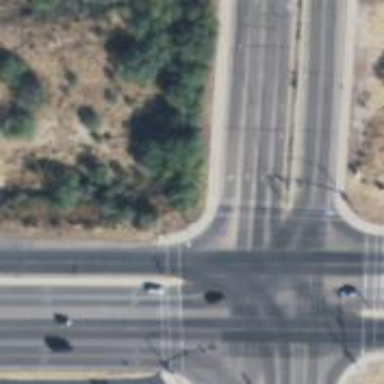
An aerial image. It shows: Crossing road.